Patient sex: M
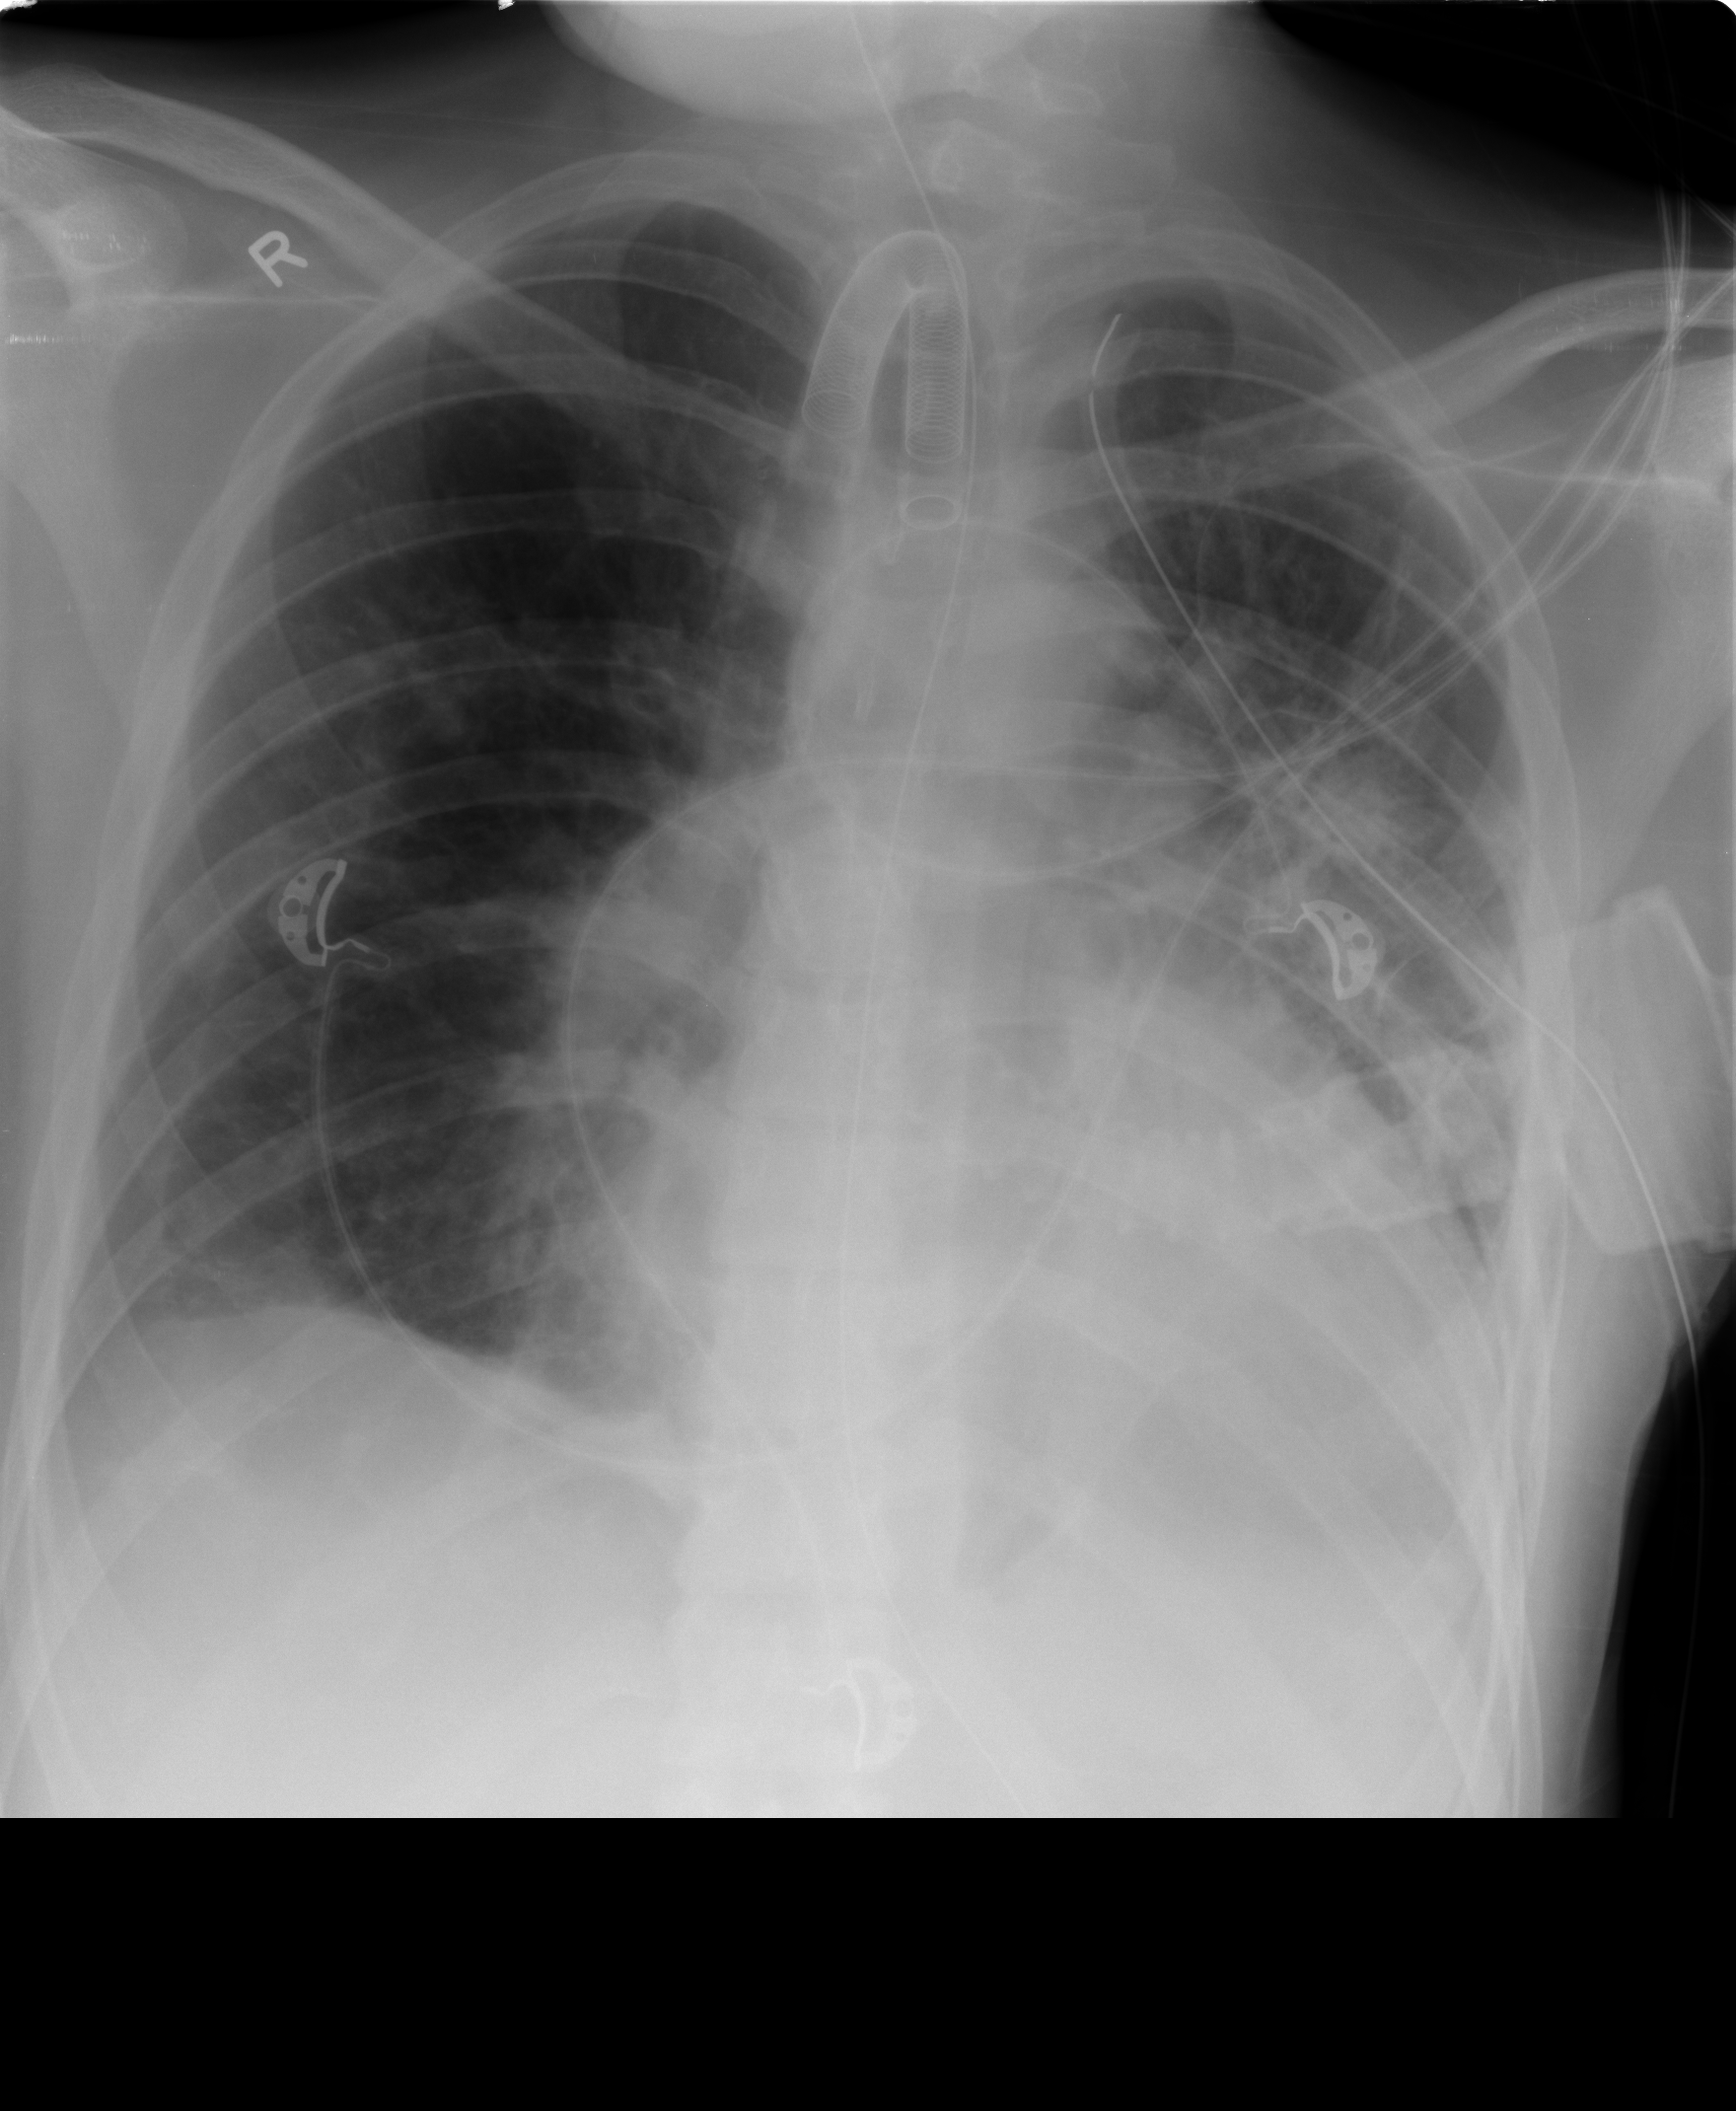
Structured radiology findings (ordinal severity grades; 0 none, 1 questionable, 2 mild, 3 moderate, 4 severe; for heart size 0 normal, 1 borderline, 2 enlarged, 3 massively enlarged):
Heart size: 2
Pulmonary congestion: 2
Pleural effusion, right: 2
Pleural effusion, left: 1
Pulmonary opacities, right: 2
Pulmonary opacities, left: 2
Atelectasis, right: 2
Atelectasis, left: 2